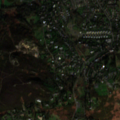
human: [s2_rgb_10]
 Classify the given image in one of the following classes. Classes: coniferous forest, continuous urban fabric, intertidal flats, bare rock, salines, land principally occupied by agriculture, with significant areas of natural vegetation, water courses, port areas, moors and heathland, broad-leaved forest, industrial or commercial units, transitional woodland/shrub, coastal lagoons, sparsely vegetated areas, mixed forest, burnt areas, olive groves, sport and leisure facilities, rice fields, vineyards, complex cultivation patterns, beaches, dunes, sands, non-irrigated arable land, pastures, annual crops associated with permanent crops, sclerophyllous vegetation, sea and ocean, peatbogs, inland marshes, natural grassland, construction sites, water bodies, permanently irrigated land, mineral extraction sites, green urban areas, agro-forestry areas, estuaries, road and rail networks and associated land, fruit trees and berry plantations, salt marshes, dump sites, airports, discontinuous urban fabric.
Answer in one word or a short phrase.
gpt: discontinuous urban fabric, sport and leisure facilities, land principally occupied by agriculture, with significant areas of natural vegetation, moors and heathland